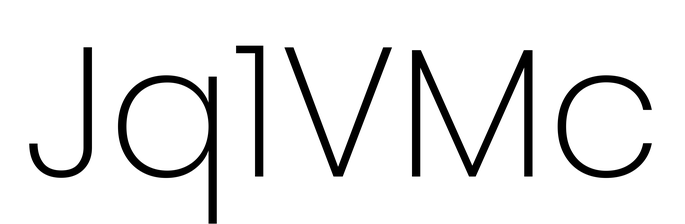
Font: Poppins-ExtraLight